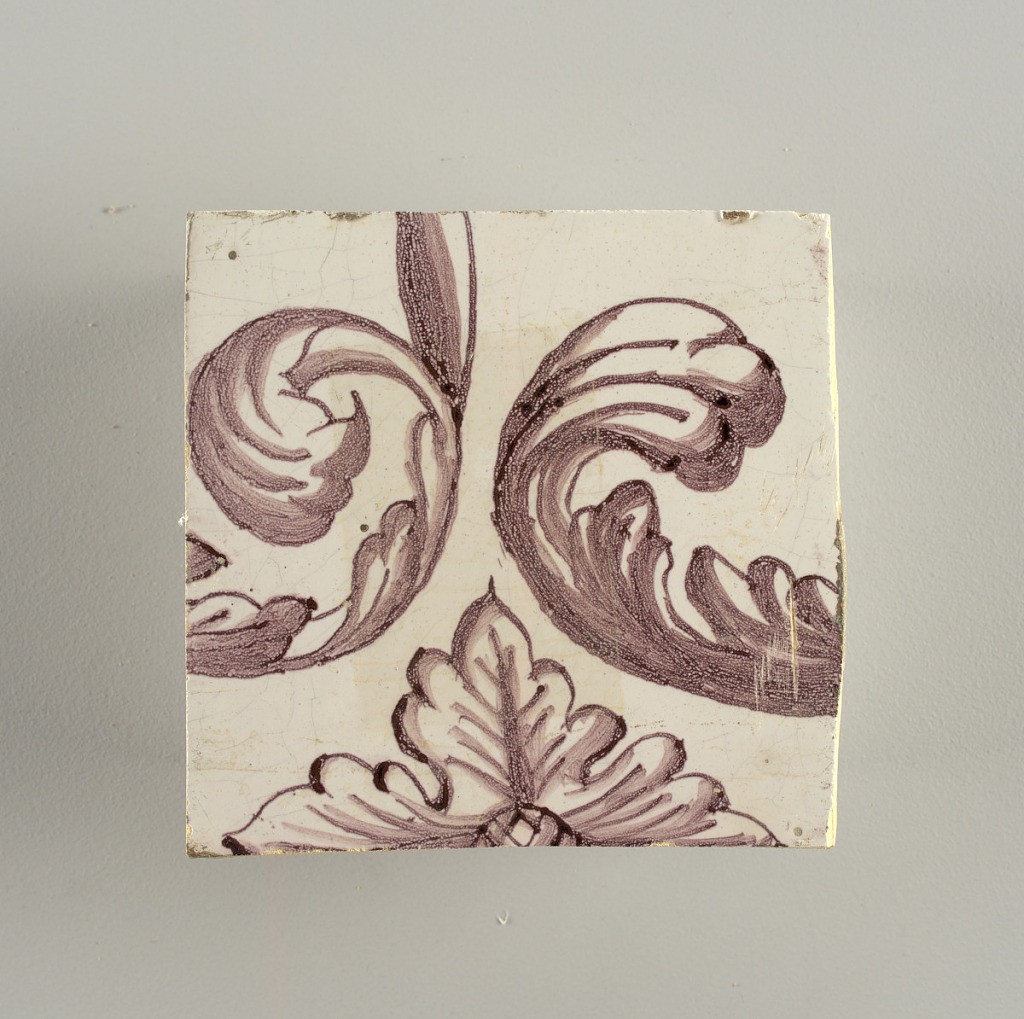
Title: Wall facing
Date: ca. 1725
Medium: Tin-glazed earthenware, underglaze
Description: Horizontal rectangle.  Thirty-seven tiles wide and twenty-one high with opening for door or window nineteen and one-half tiles high and twelve wide.  To left and right of opening, centered canopy above. Left, woman representing Hope, right, a sculputure urn.  Centered above opening, a mascaron.  Arabesque design of foliage.